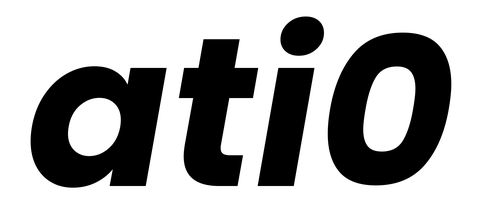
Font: Poppins-BoldItalic